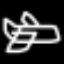
Label: airplane